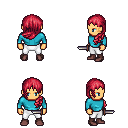
a pixel art fantasy rpg character, male body template, human, tanned skin, teal long-sleeve shirt, white pants, ruby red left-swept hairstyle, maroon shoes, dagger, four views (front, back, left, right), 2x2 character sprite sheet, small pixel art, hard edges, no anti-aliasing